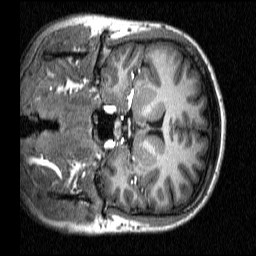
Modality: T1w
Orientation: coronal